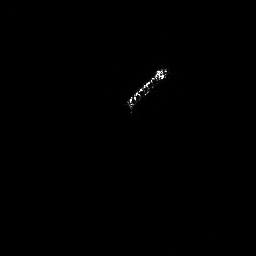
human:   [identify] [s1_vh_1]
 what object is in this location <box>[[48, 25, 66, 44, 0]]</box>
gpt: <ref>1 large ship at the center</ref>